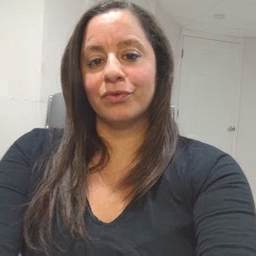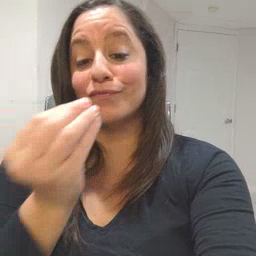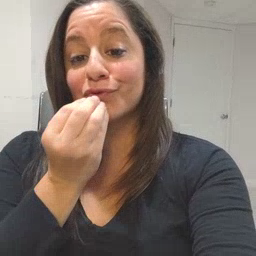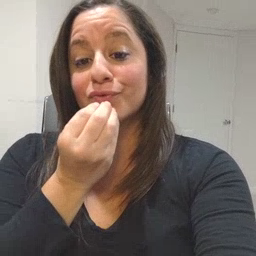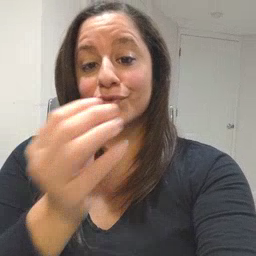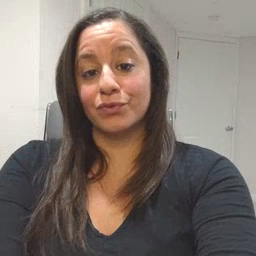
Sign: food